Field crop: maize
Growth stage: 2
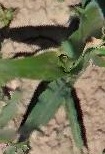
Species: maize